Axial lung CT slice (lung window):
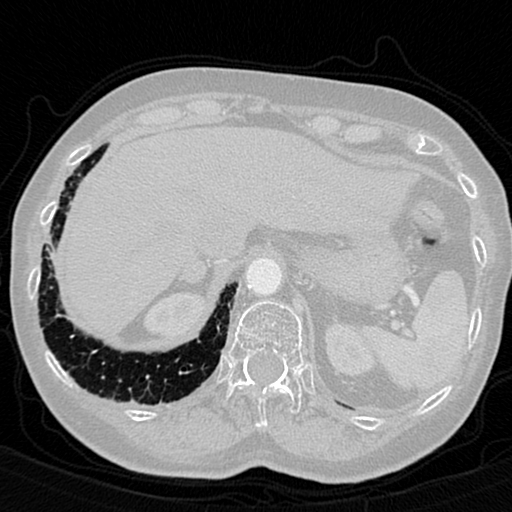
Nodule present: no